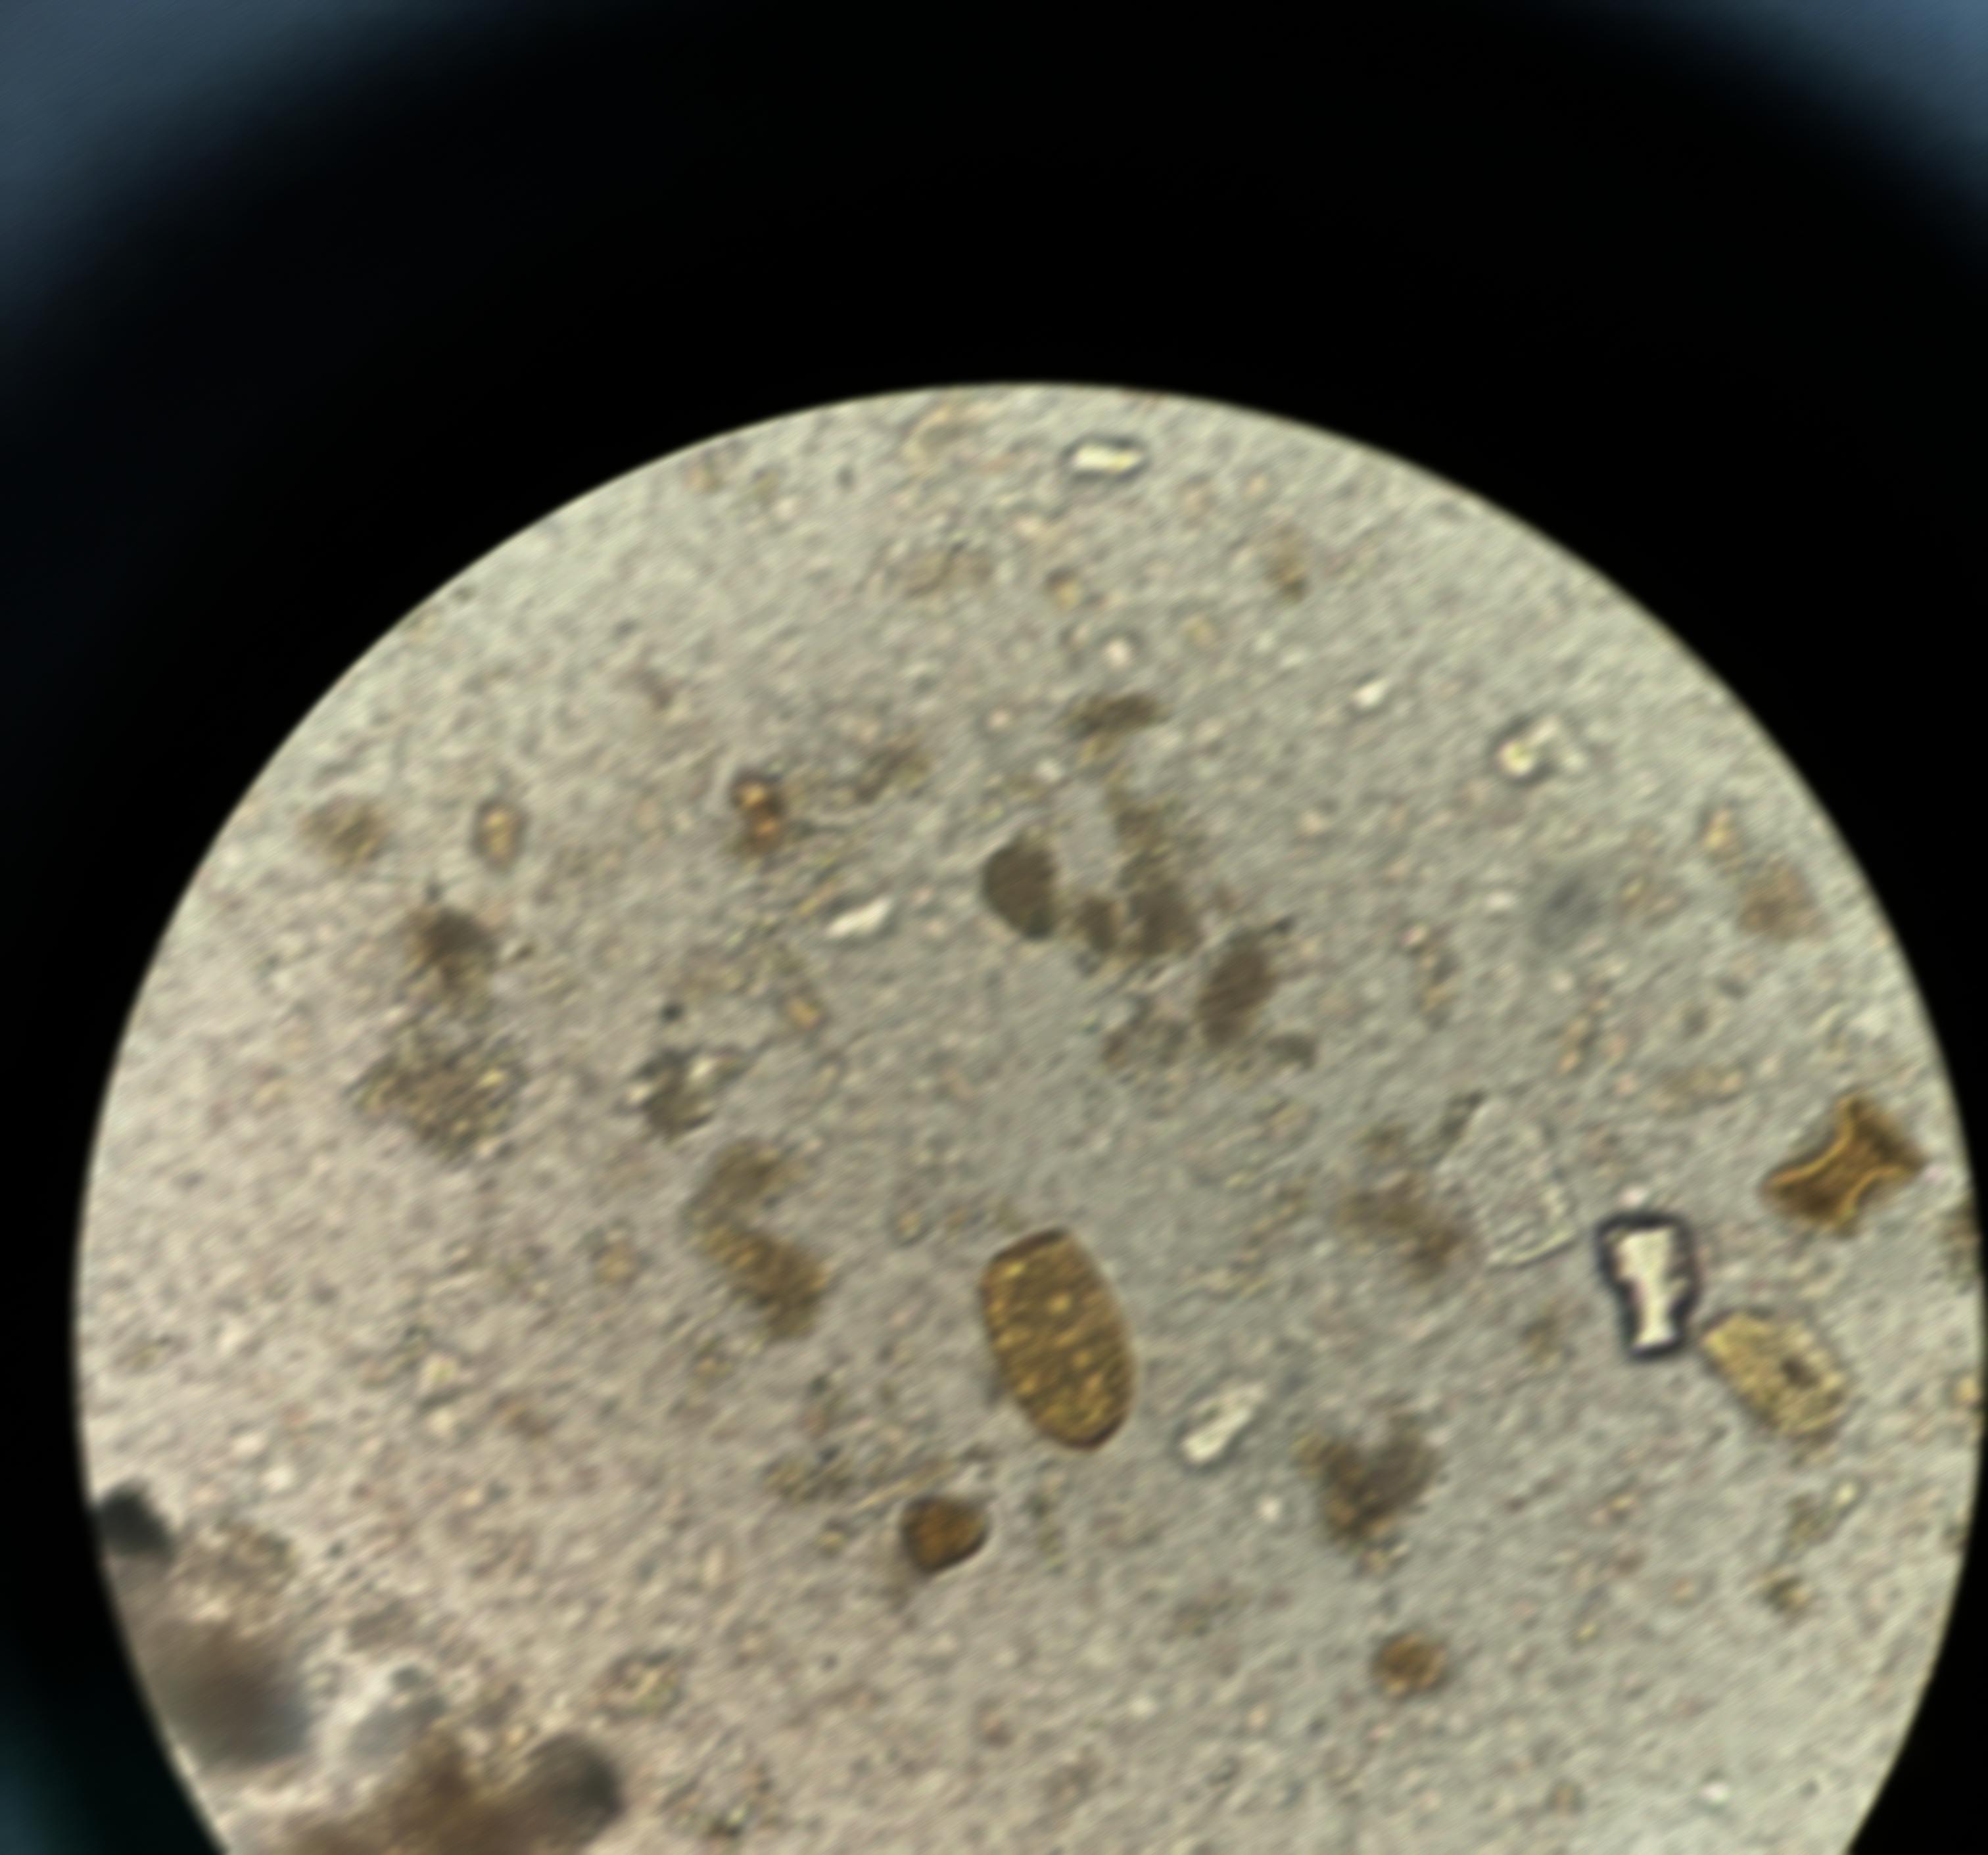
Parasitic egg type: Paragonimus spp